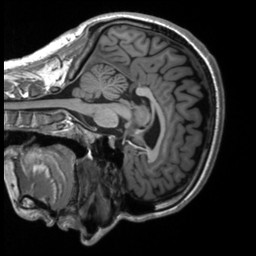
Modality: T1w
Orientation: sagittal
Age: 21
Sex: male
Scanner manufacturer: siemens
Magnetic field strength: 3 T
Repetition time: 2.53 s
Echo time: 0.00219 s